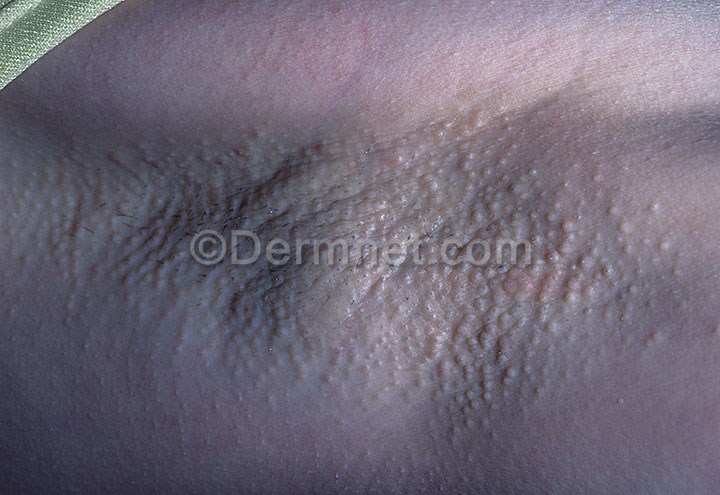
Disease: Acne and Rosacea Photos